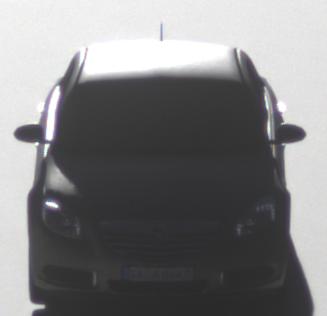
Make: Opel
Model: Insignia 1.6
Detailed model: Insignia (A) Notch Back
Model produced from: 2008/11
Model produced until: 2008/12
Doors: 4
Color: gray
Road condition: dry road
Daytime: morning or afternoon
Contrast: high contrast